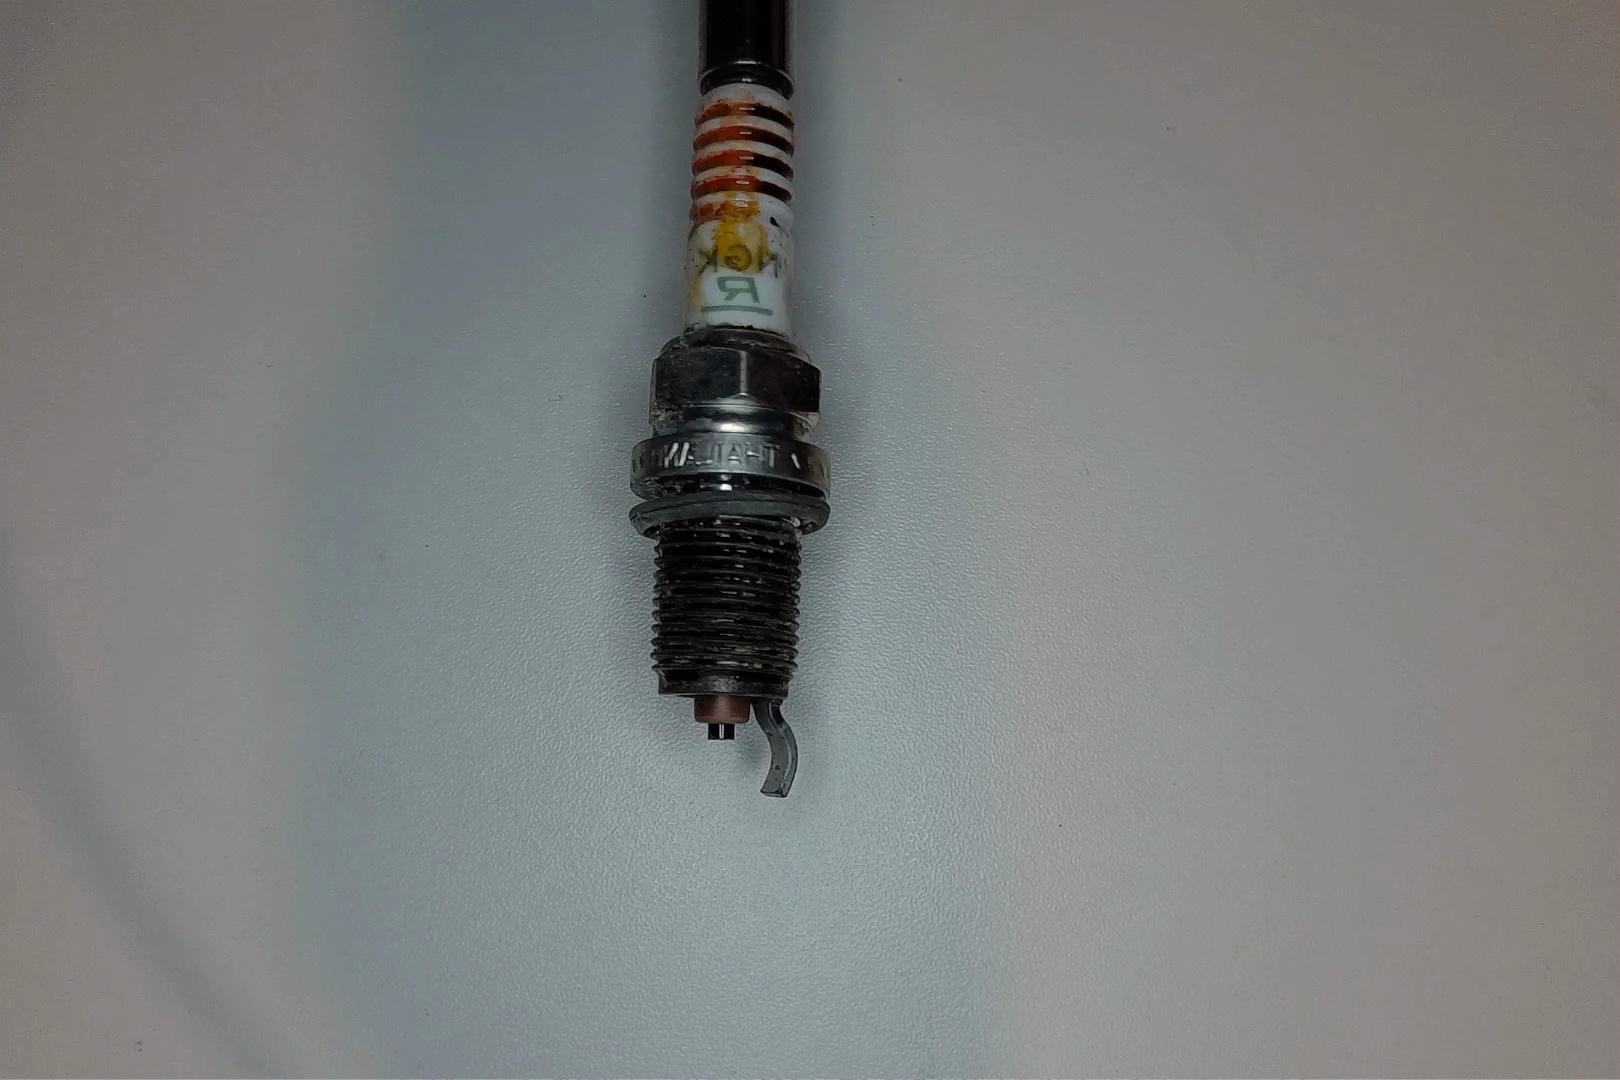
Label: anomaly